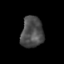
Tissue: skin
Cell type: Epithelial cells
Senescence score: 0.2395
Nuclear area (px): 677
Mean DAPI intensity: 75.357